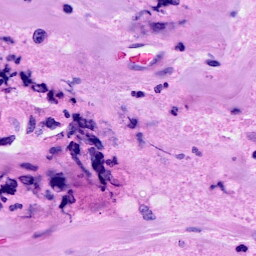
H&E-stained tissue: Breast